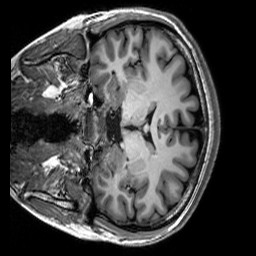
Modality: T1w
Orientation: coronal
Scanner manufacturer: siemens
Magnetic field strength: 3 T
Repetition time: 2.3 s
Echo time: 0.00302 s